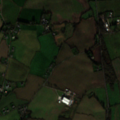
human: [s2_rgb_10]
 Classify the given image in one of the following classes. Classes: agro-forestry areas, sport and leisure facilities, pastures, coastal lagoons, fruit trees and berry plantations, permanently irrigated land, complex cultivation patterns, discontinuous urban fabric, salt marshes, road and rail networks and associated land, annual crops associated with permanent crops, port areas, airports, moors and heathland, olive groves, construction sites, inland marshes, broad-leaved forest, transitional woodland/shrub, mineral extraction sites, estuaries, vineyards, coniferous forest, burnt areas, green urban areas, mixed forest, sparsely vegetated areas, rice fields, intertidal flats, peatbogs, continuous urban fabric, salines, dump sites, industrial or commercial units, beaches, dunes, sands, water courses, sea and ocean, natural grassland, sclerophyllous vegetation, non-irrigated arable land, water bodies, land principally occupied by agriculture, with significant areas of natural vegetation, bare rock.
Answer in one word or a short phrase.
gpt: non-irrigated arable land, pastures